Field crop: tomato
Growth stage: 2
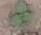
Species: solanum